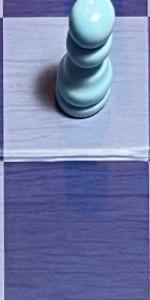
Label: Empty